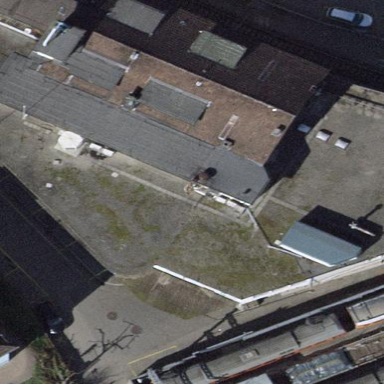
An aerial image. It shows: Commercial building.